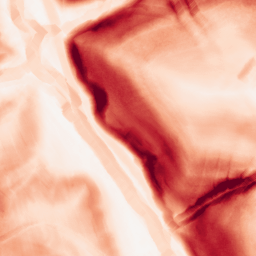
Category: morphological
Decomposition family: morphological_gradient
Decomposition parameters: size: 7
shape: diamond
Upsampling method: regularized
Upsampling parameters: scale: 2
lambda_reg: 0.01
Upsampling scale: 2